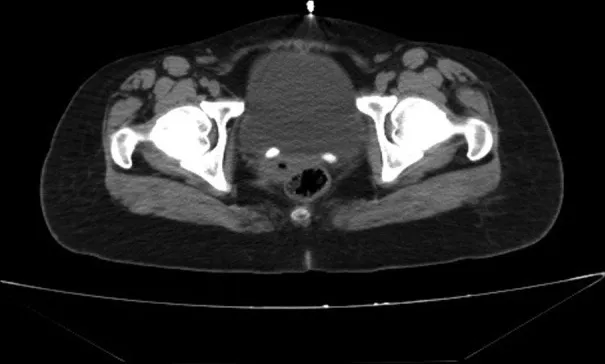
Computed tomography.
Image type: radiology (ct)